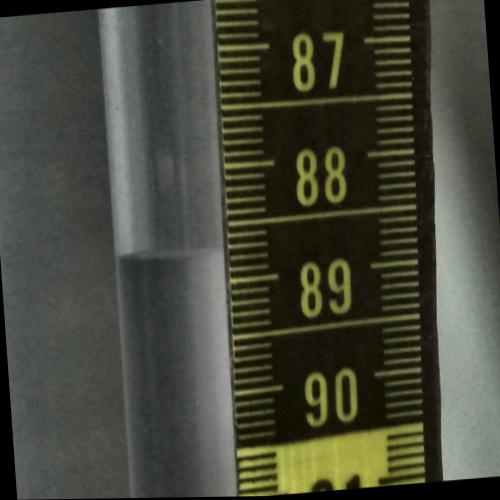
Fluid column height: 88.7 cm